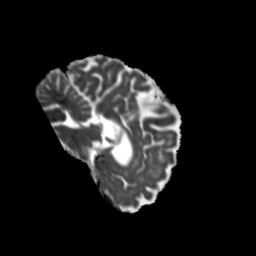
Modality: MD
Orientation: sagittal
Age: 75
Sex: male
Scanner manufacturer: siemens
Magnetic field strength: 3 T
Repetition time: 5.25 s
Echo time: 0.08 s